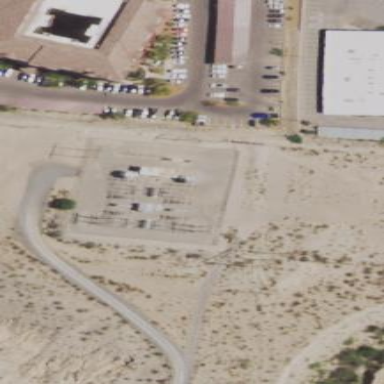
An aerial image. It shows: Power substation.